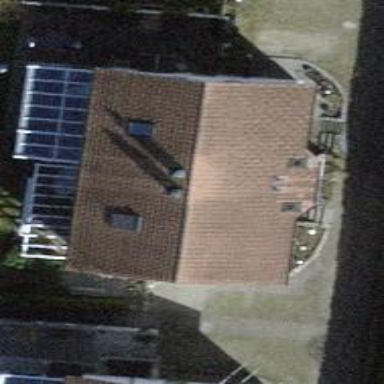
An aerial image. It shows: Building with tiled roof.